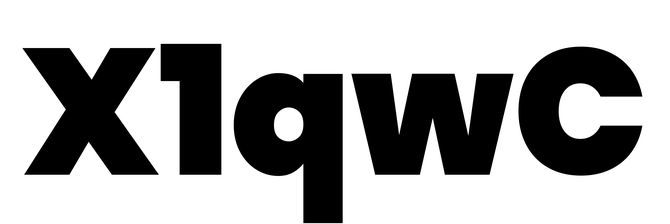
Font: Poppins-Black